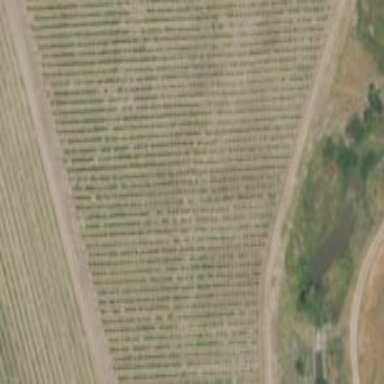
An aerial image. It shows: Vineyard growing grapes.